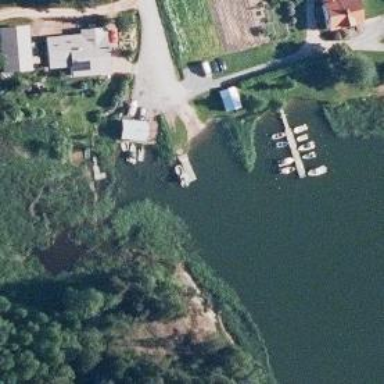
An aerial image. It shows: Slipway on leisure land.